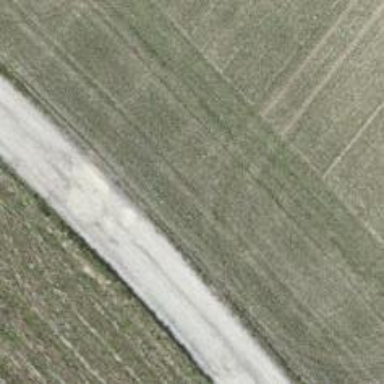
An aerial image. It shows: Unpaved track with grade2 quality type.